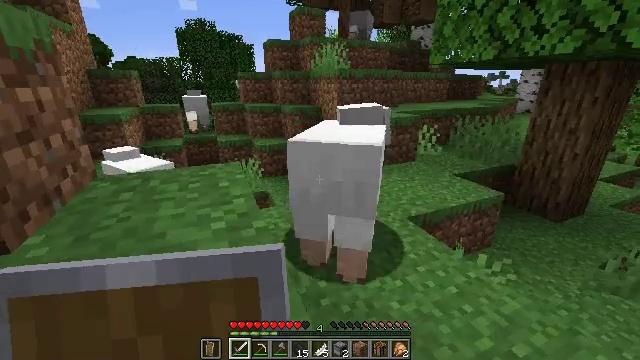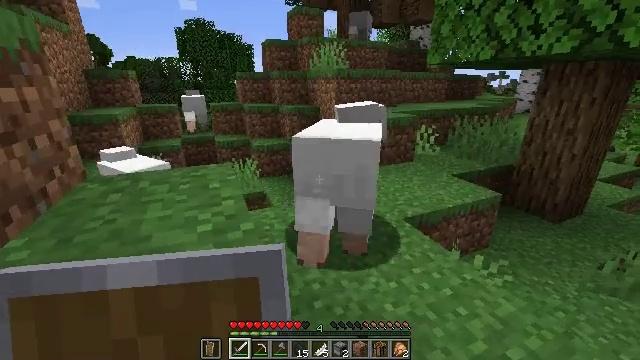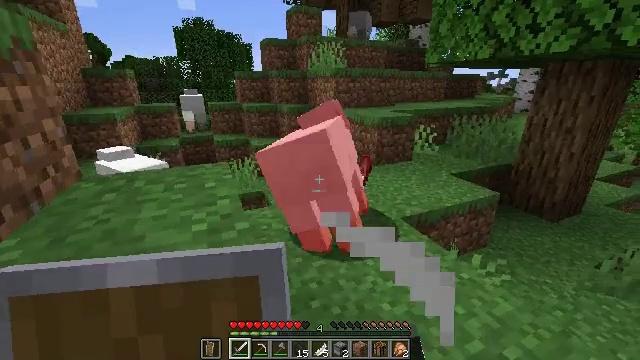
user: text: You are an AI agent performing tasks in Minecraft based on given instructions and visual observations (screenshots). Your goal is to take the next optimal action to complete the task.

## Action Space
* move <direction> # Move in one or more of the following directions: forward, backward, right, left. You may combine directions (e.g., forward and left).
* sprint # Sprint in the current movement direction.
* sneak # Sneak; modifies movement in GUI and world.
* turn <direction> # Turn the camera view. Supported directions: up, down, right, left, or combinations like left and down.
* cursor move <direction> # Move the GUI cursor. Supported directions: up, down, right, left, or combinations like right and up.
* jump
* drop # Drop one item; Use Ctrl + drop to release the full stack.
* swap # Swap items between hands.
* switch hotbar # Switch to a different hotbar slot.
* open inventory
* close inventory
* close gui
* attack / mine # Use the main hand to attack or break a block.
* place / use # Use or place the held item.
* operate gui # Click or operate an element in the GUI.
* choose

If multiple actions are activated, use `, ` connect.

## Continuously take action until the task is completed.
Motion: motion action
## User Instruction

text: Combat the sheep.
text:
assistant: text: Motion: no_op
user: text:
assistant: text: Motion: no_op
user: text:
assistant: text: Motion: no_op